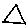
Label: triangle